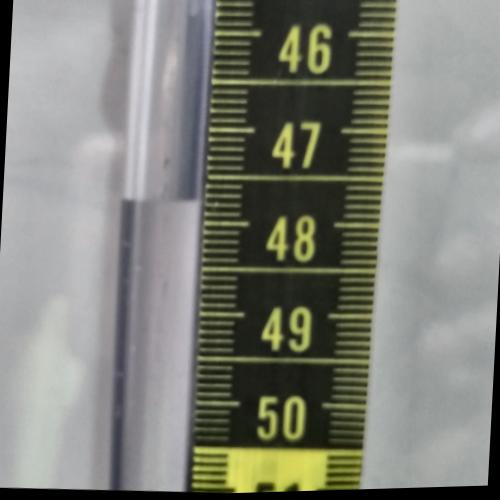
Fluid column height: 47.8 cm